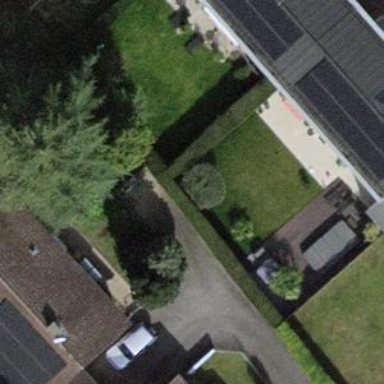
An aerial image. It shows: Garden enclosed by fence.